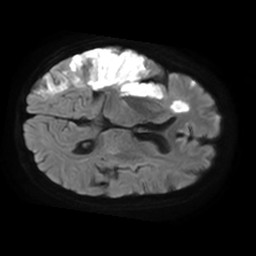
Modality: TRACE
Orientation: axial
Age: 61
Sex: female
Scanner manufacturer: philips
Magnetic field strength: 1.5 T
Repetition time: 4.6 s
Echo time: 0.07505 s